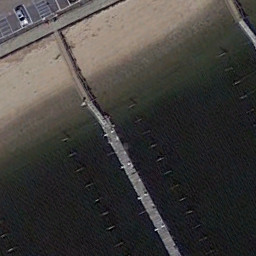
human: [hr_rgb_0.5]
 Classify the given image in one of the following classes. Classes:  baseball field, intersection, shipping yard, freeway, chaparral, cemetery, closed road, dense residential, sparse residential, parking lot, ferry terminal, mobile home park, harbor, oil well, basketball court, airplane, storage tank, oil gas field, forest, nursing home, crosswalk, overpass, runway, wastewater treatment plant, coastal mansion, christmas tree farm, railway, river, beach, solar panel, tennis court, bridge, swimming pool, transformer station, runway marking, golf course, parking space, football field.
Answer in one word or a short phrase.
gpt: ferry terminal